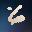
Label: 6